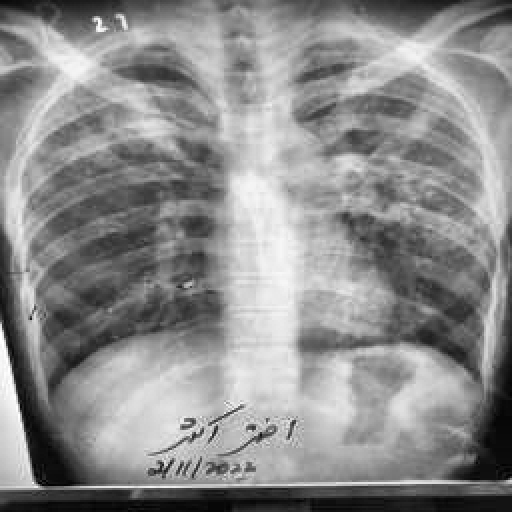
Finding: TUBERCULOSIS